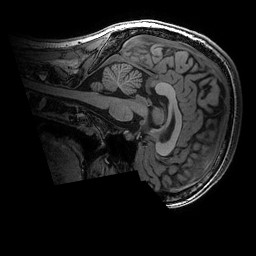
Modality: T1w
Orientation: sagittal
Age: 19
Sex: female
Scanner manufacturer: ge
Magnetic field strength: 3 T
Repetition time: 0.007 s
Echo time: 0.00342 s